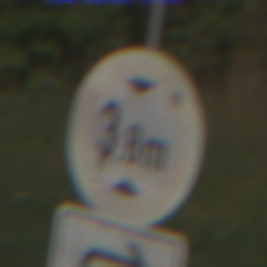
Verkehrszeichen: TatsaechlicheHoehe
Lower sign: RichtungsangabeDurchPfeile5
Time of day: MorningAfternoon
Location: Outdoor (Nature)
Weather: Clear
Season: NotSpecified
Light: Natural